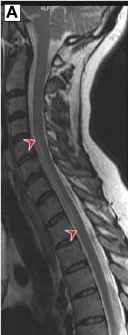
(A) Sagittal T2-weighted magnetic resonance imaging (MRI) of the cervicothoracic spinal cord on admission showed a hyperintense "pencil-like" lesion at the level of the anterior horn which extends from the level of the second cervical to second thoracic vertebral level (red arrowheads) and cord swelling in large parts of the affected area.
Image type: radiology (mri)